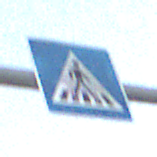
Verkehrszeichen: FussgaengerueberwegLinks
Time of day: Night
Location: Outdoor (Nature)
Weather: Clear
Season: NotSpecified
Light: Natural